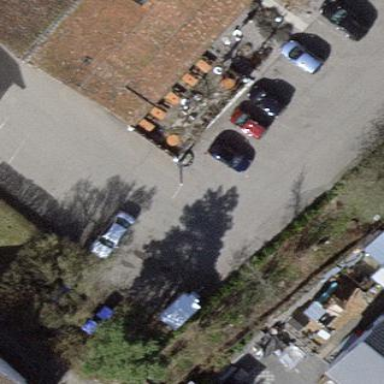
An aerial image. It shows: Parking area.